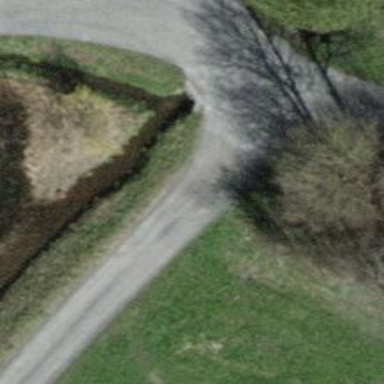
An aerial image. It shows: Unpaved track with grade2 track type.